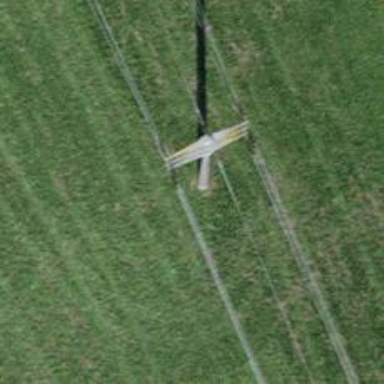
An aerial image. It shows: Power line with three cables.